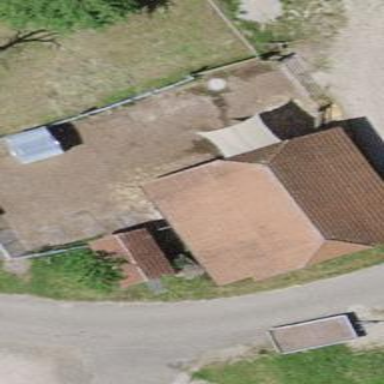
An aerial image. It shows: Barn.